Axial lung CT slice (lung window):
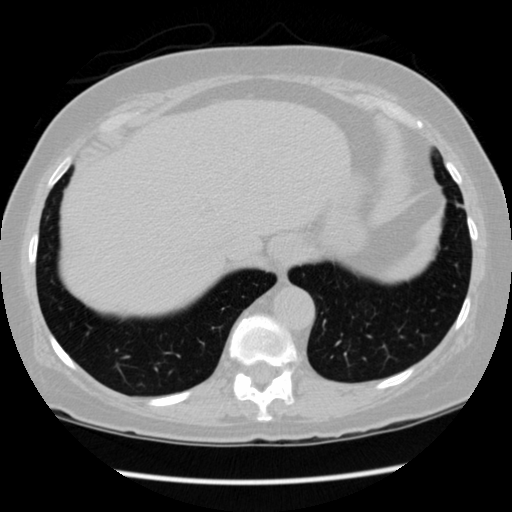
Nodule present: no